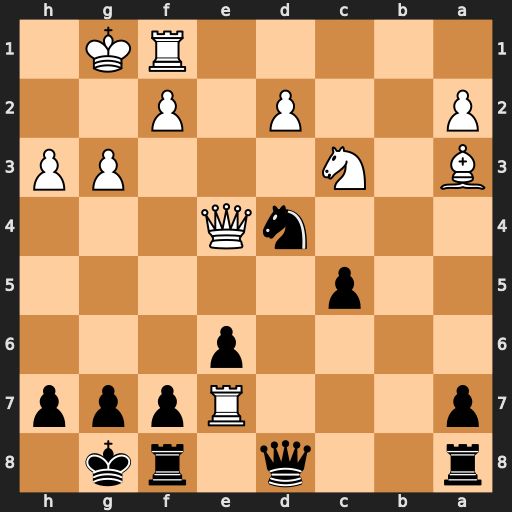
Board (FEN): r2q1rk1/p3Rppp/4p3/2p5/3nQ3/B1N3PP/P2P1P2/5RK1
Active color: b
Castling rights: -
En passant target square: -
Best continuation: Qxe7 Qxd4 cxd4 Bxe7 Rfe8